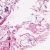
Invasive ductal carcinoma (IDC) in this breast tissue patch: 0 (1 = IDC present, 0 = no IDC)